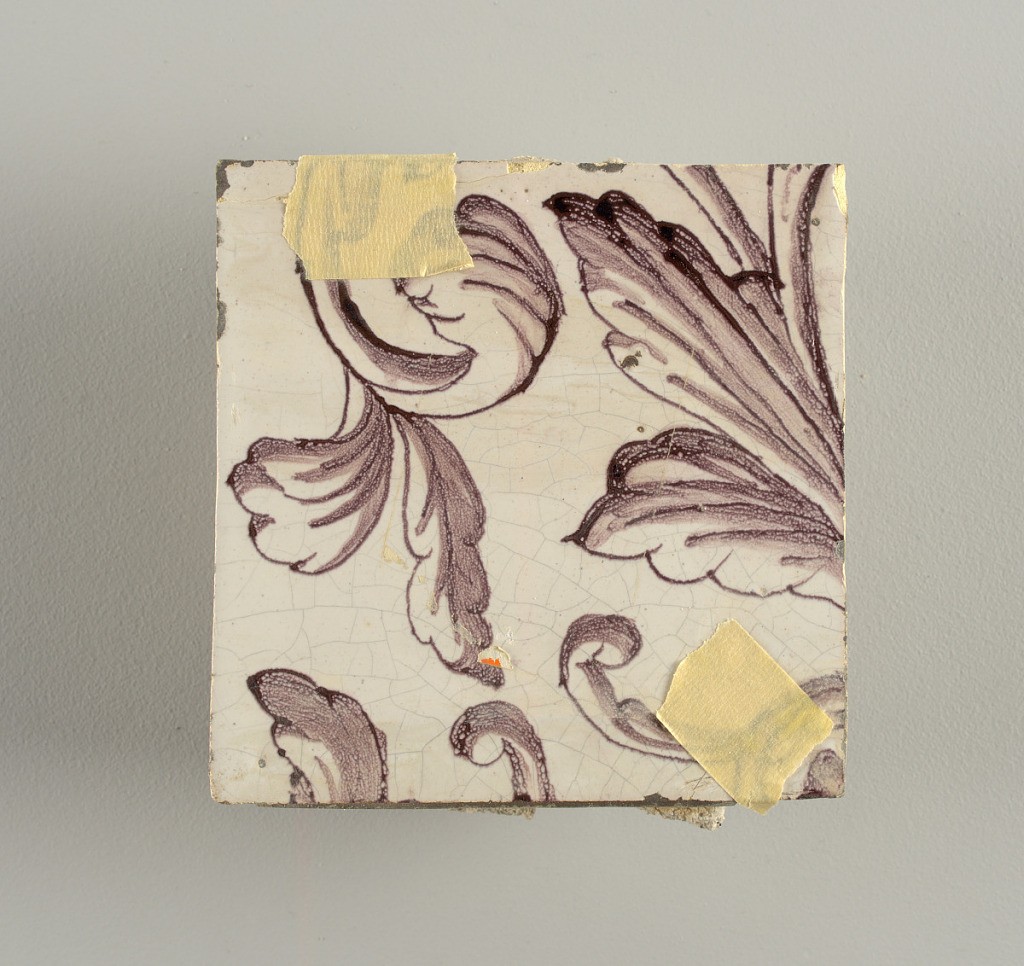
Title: Tile wall facing
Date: ca. 1725
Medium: Tin-glazed earthenware, underglaze
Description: Horizontal rectangle.  Thirty tiles wide and twenty-three tiles high with opening for fireplace eleven tiles wide and ten high.  Foliage arabesques disposed about three vertical axes from which are emphazised by urns at center and right, and at left by the figure of a standing woman carrying an infant on her arm and accompanied by two children.